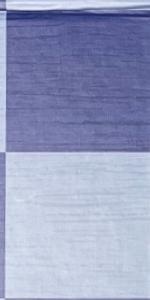
Label: Empty